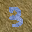
Label: 3